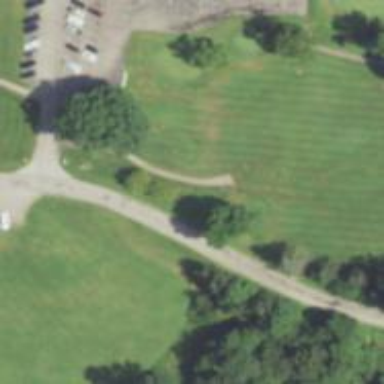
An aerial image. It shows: Path used for both walking and golf.